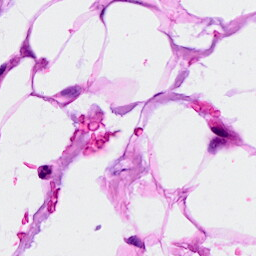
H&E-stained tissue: Breast